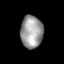
Tissue: lung
Cell type: Epithelial cells
Senescence score: 0.6182
Nuclear area (px): 710
Mean DAPI intensity: 155.232